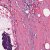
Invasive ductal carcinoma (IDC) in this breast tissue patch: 0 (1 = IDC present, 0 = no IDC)